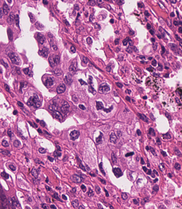
Tumor epithelial tissue: yes
Tumor-associated stroma tissue: yes
Normal tissue: no